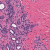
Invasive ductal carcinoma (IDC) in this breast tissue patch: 0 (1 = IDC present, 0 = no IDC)